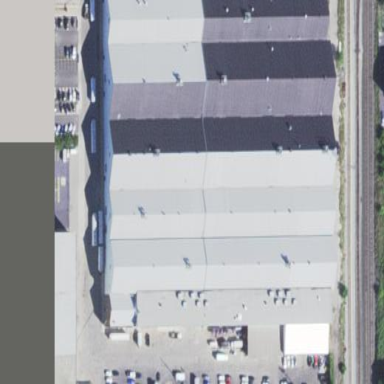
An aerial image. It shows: Industrial building.